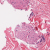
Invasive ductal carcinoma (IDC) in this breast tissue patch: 0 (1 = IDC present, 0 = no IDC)